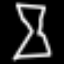
Label: hourglass